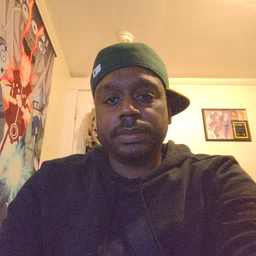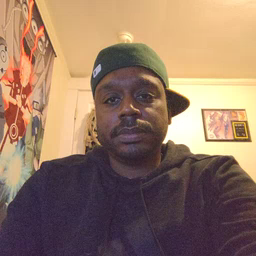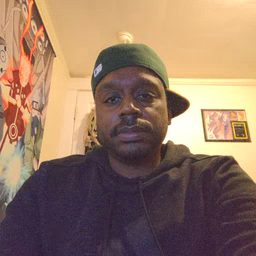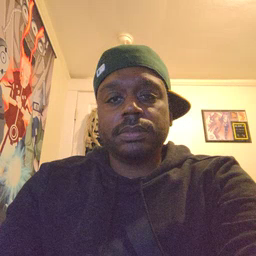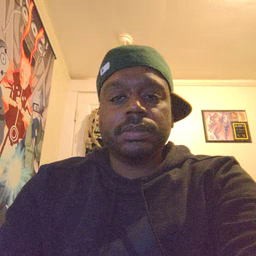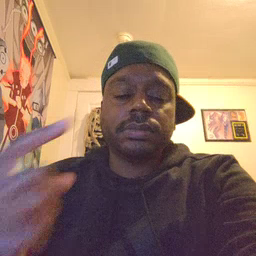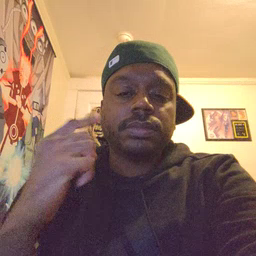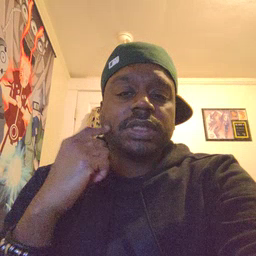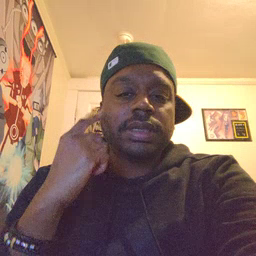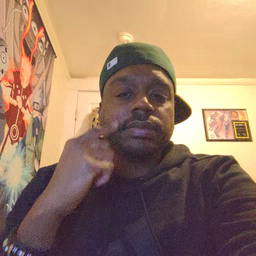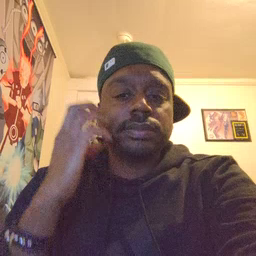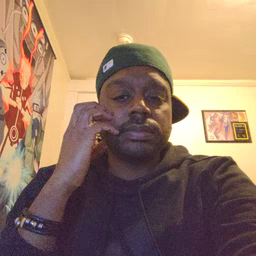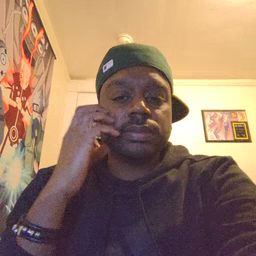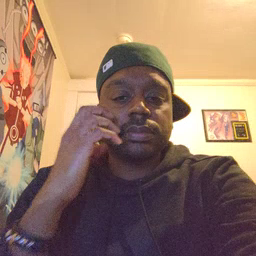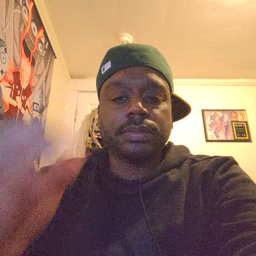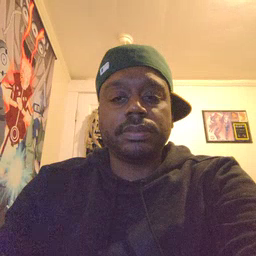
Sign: cheek